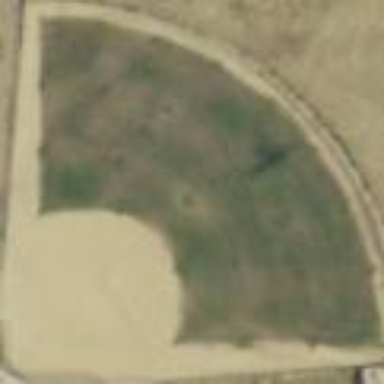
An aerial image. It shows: Baseball pitch for leisure and sports activities.